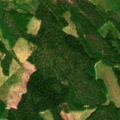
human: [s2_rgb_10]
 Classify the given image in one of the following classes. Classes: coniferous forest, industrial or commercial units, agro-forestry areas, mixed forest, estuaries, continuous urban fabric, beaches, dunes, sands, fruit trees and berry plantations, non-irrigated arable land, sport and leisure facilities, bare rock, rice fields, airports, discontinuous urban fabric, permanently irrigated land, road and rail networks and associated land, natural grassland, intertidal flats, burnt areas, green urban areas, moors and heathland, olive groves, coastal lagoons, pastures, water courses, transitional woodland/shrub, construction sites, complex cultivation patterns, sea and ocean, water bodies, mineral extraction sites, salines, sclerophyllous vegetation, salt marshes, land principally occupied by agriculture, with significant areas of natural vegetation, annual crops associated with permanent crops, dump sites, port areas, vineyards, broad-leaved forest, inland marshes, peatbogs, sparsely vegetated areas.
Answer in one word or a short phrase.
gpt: coniferous forest, mixed forest, transitional woodland/shrub